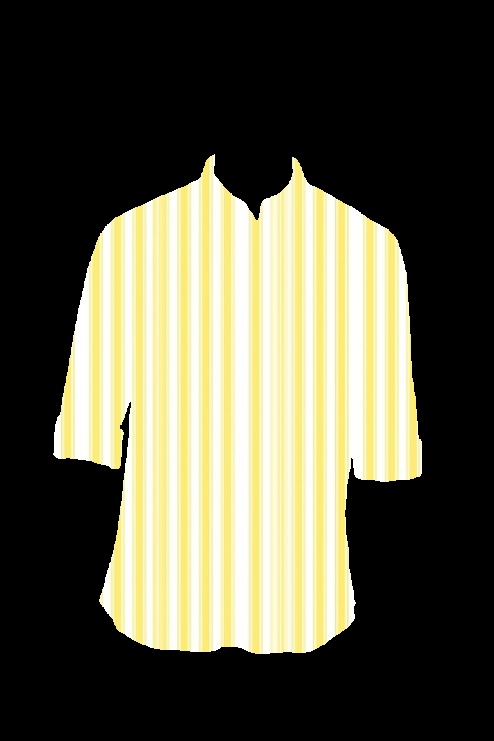
yellow stripe tee